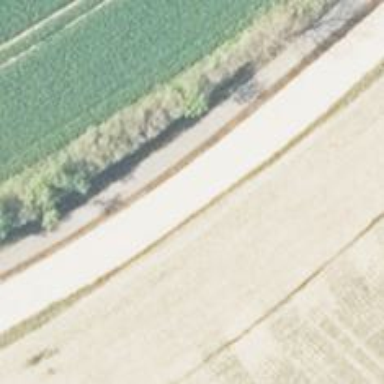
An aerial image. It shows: Compacted track with grade2 level.